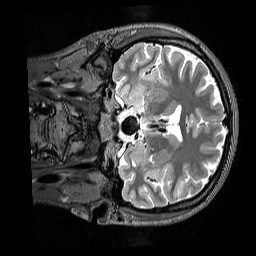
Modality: T2w
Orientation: coronal
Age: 28
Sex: female
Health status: healthy
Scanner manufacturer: siemens
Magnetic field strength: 3 T
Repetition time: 3.2 s
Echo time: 0.568 s